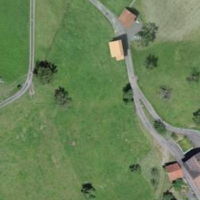
EUNIS habitat code: 24
Species observed at this site:
Cardamine pratensis